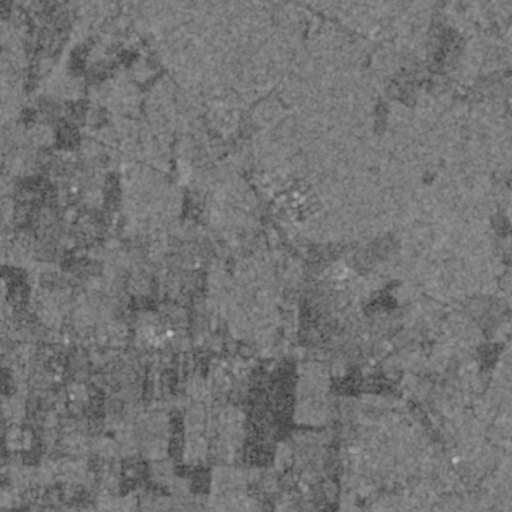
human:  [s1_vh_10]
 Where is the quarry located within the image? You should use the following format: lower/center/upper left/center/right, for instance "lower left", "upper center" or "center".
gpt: The quarry is located in the upper left of the image.
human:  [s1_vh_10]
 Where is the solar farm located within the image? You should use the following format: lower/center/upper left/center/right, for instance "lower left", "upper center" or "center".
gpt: The solar farm is located in the lower left of the image.
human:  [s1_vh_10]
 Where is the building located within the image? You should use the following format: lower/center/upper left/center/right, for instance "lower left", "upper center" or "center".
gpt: The building is located in the lower center of the image.
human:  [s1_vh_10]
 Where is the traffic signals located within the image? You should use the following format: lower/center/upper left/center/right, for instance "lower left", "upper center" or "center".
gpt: The traffic signals is located in the lower right of the image.
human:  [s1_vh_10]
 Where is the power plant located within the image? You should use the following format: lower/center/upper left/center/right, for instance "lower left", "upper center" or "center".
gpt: There is no power plant in the image.

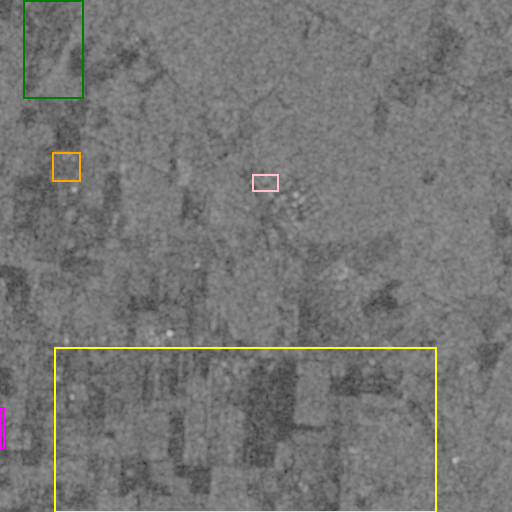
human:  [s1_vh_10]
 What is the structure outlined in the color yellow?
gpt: The structure outlined in yellow is a crop field.
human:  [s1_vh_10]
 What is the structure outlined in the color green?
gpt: The structure outlined in green is a park.
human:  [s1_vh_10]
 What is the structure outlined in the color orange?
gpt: The structure outlined in orange is a quarry.
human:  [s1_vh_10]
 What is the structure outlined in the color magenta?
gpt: The structure outlined in magenta is a solar farm.
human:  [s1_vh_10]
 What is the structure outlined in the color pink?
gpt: The structure outlined in pink is a building.
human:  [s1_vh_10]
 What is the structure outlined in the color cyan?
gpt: There is no cyan outline.